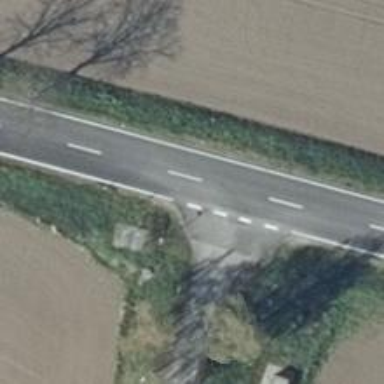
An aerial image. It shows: Secondary road with asphalt surface.